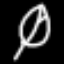
Label: leaf